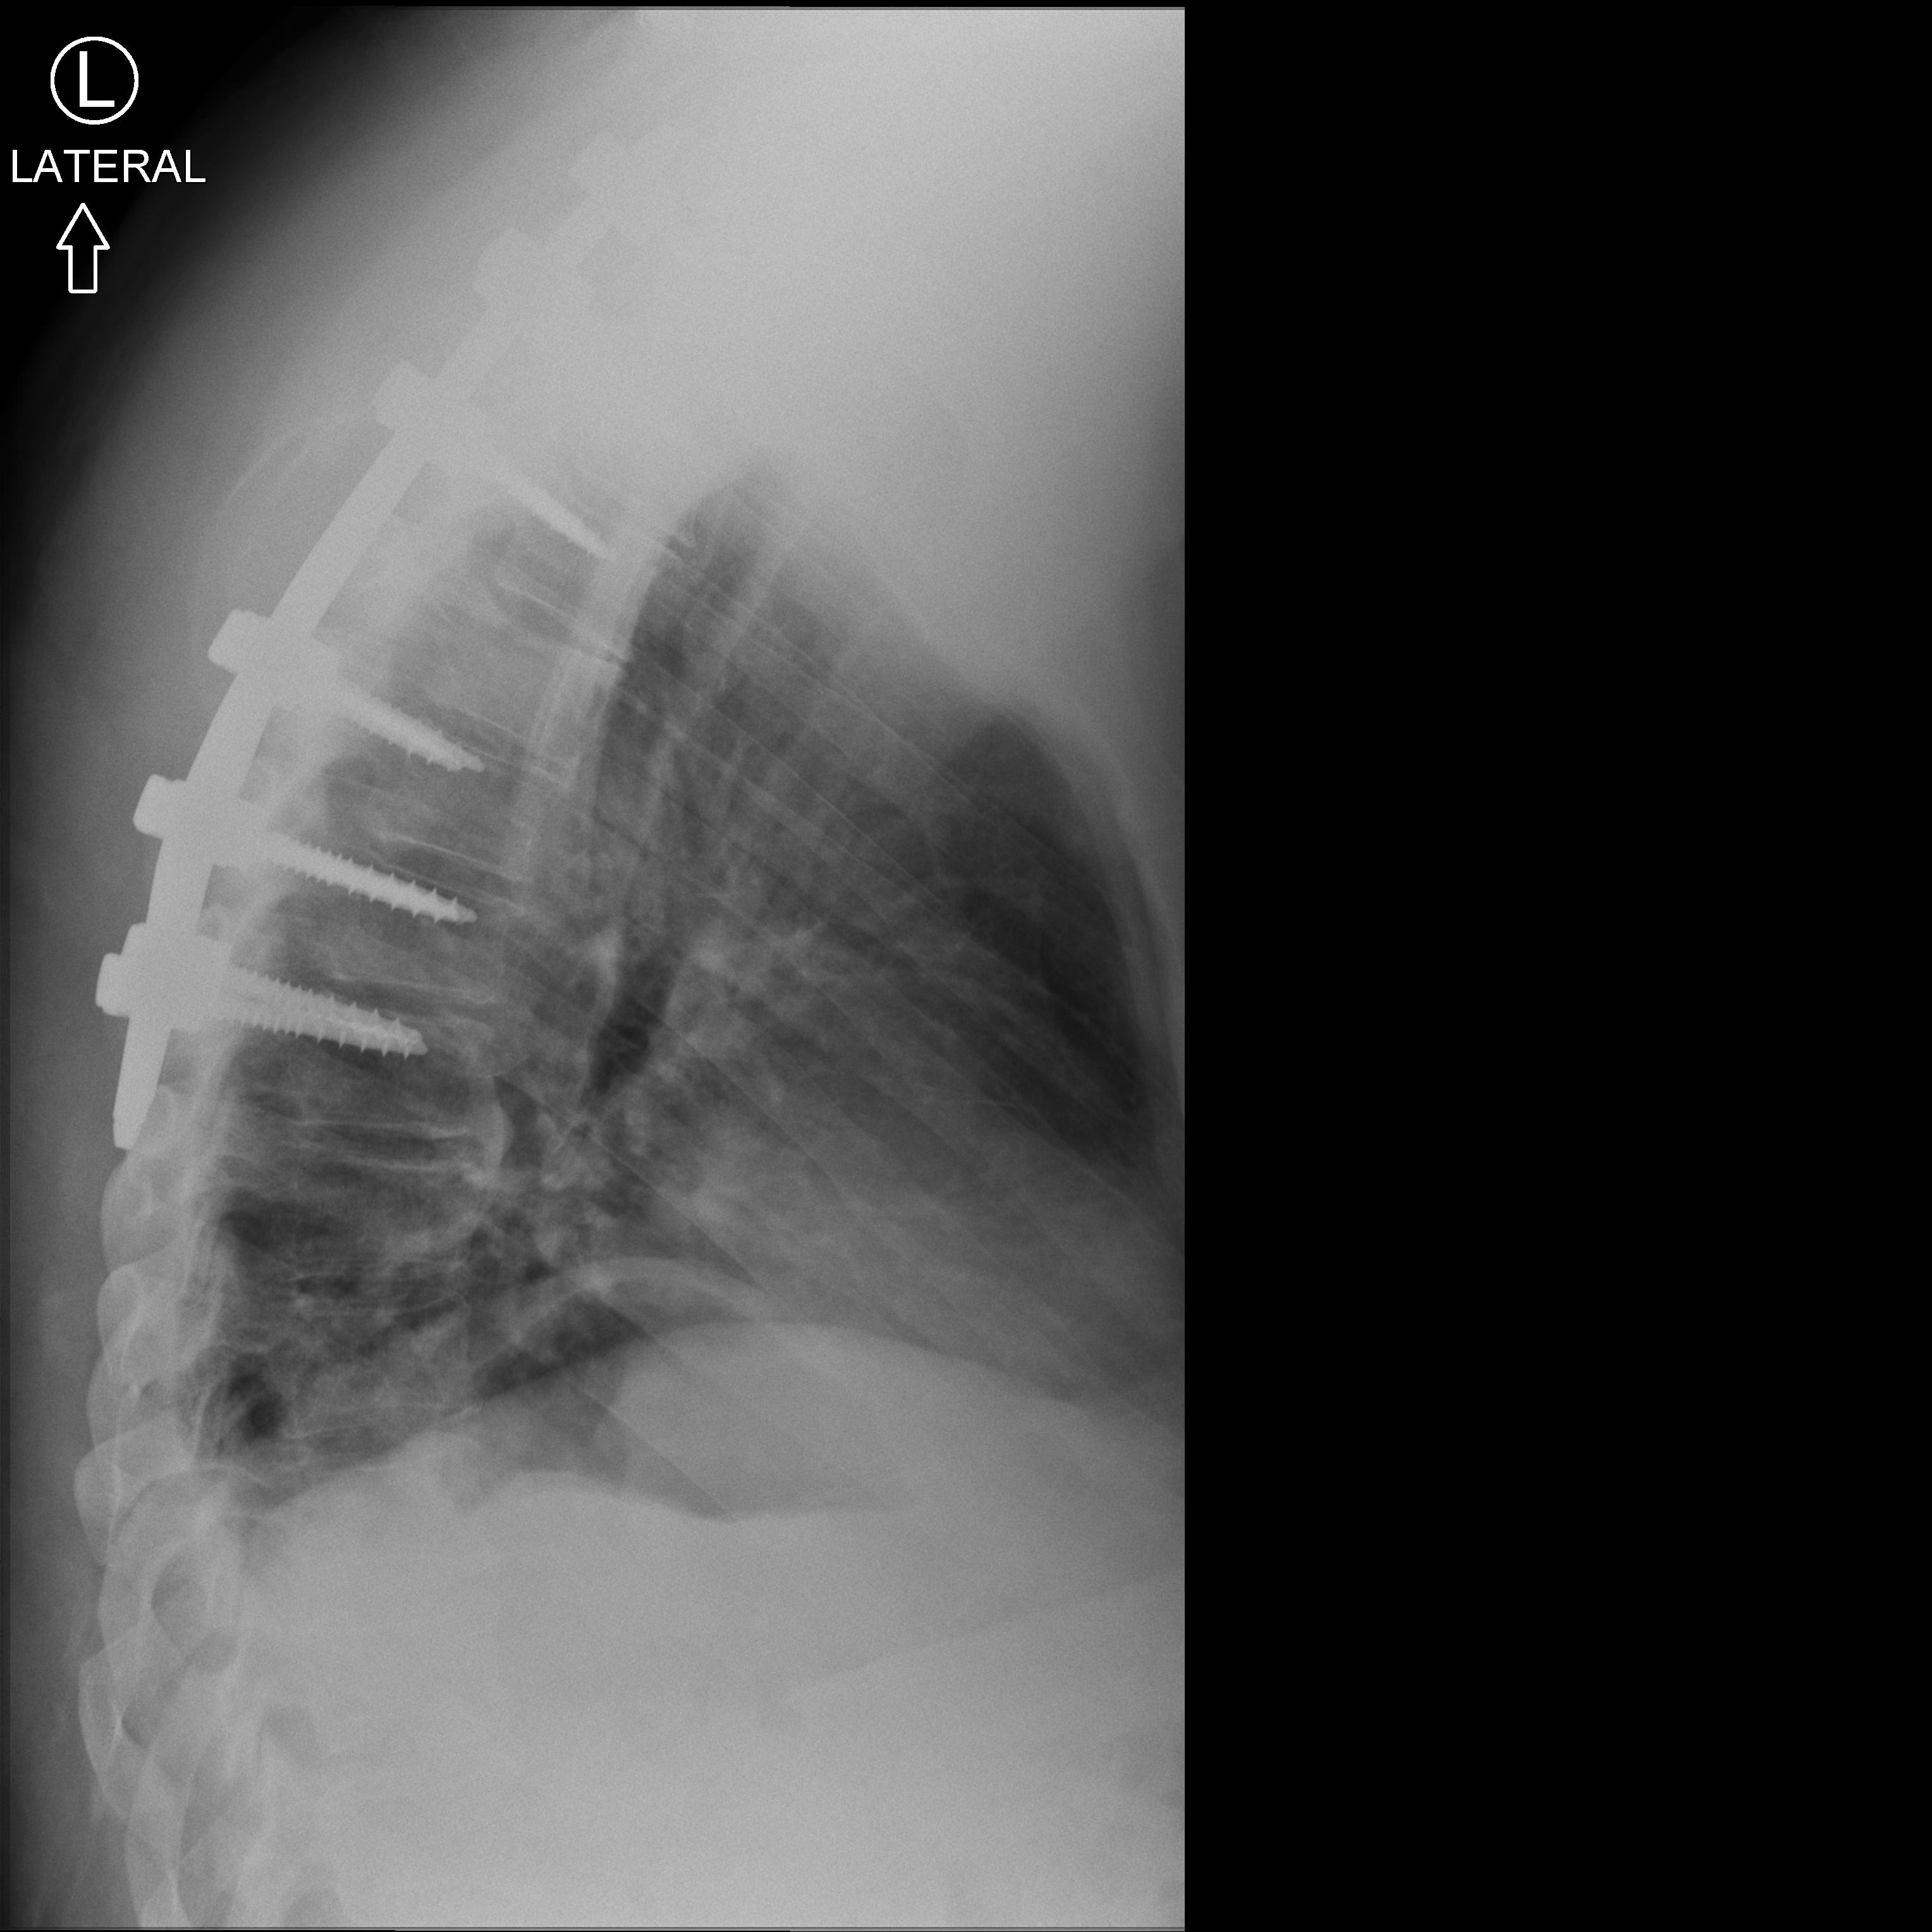
View: LATERAL
Implant manufacturer: medtronic solera